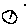
Label: circle